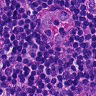
Metastatic tissue present: no